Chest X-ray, PA view. Patient: 63 years old, sex M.
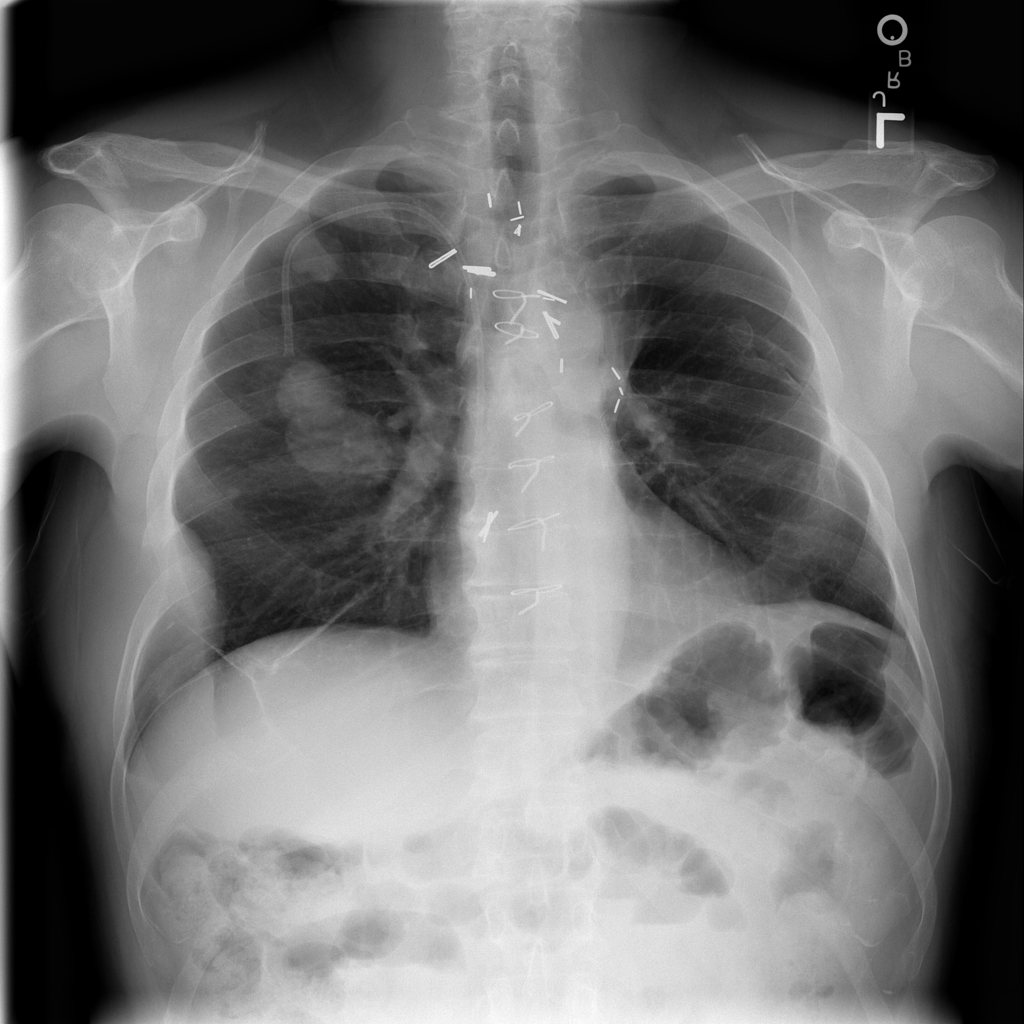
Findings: No Finding